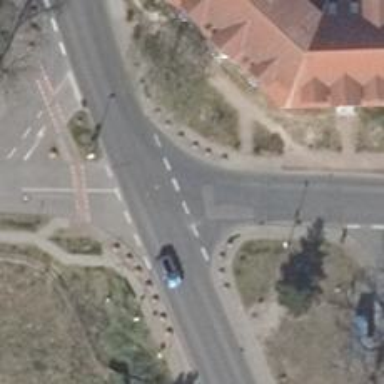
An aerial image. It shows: Road with "give way" sign.